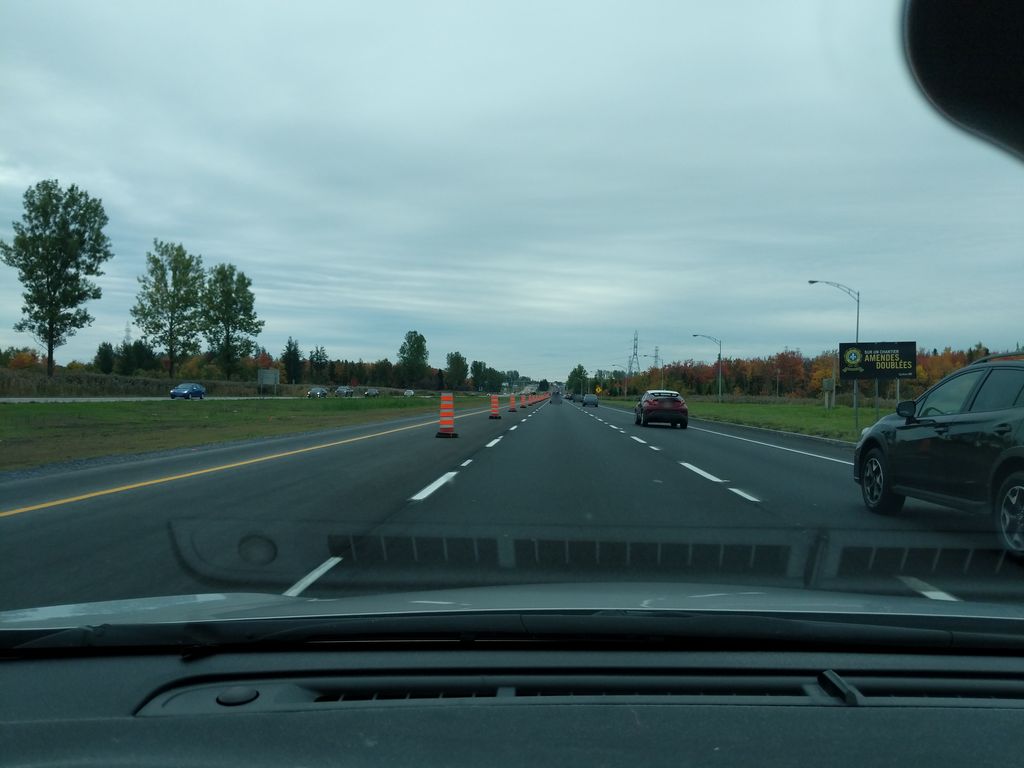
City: quebec_city